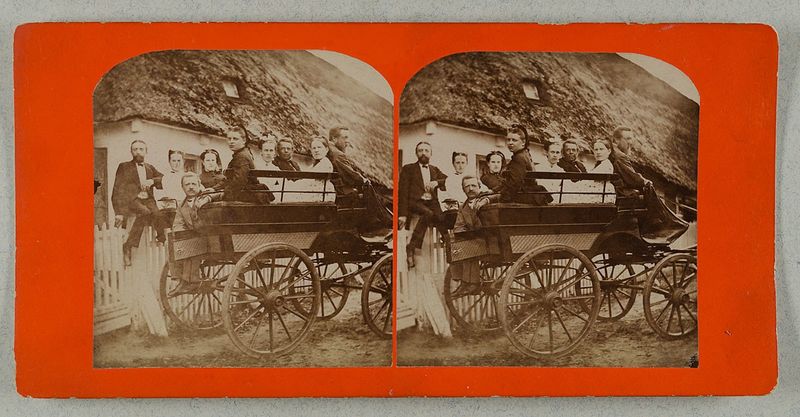
Titel: Hemdingen
Künstler: Johann Jacob Köpcke
Standort: Hamburg
Institution: Museum für Kunst und Gewerbe Hamburg
Schlagwörter: zaun, bild, gruppenportrait, mauer, kutsche, fotografie, photographie, reetdach, strohdach, leben, fahrzeuge, familienleben, palisade, tieren, albumin, stereofotografie, stereophotographie, bildwerke, angewandte und bildende kunst, hessische systematik, schwarzweißpositivverfahren, silbersalzverfahren, schwarzweißfotografie, porträtfotografie, porträtphotographie, gruppenporträt, albuminpapier, stereoskopische, stereoskopisches